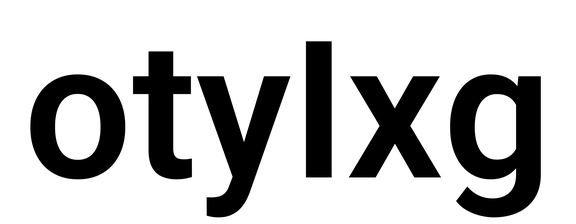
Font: Roboto_SemiBold